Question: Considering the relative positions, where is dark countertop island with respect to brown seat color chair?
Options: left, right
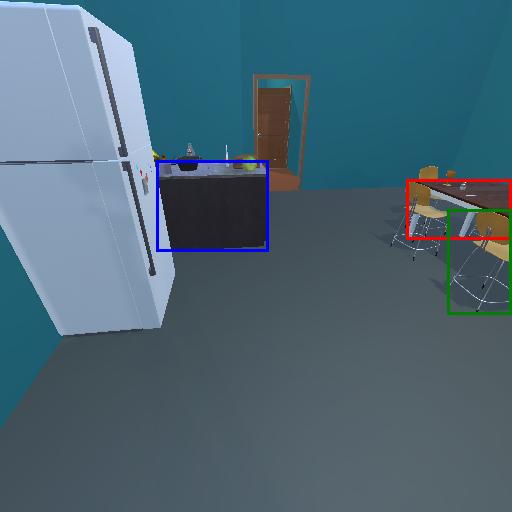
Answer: left